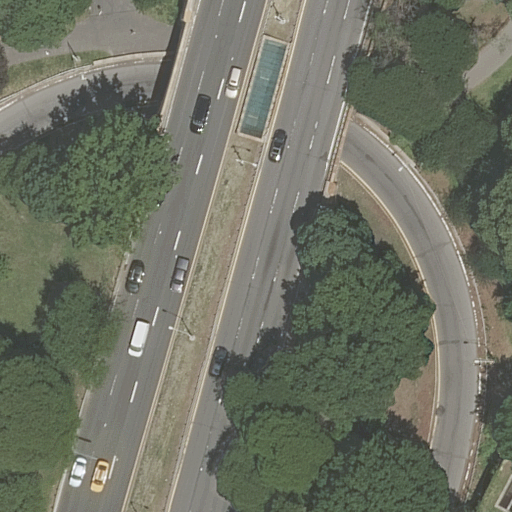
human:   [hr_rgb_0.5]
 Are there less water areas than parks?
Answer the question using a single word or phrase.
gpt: yes

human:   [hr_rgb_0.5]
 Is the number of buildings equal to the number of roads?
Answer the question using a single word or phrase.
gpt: no

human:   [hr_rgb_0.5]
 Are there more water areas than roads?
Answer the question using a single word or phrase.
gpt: no

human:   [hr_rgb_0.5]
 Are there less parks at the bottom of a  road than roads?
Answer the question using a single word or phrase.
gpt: yes

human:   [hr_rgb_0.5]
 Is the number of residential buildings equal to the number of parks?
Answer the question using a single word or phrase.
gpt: no

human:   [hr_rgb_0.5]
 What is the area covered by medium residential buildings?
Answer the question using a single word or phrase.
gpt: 0m2

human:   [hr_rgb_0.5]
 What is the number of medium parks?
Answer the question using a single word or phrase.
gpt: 0

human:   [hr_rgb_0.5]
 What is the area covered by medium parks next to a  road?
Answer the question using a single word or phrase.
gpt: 0m2

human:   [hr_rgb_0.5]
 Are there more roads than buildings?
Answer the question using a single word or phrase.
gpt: yes

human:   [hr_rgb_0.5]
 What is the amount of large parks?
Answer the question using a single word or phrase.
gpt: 2

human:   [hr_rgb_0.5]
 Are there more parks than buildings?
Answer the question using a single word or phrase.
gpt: yes

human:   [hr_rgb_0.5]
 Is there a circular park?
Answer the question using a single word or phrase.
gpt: no

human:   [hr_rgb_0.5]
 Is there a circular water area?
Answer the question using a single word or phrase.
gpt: no

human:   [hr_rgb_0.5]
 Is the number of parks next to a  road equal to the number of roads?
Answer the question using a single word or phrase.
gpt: no

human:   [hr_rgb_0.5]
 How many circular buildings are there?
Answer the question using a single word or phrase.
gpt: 0

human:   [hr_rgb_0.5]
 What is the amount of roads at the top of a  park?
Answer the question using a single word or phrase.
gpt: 5

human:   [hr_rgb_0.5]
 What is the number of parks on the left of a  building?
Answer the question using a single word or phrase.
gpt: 0

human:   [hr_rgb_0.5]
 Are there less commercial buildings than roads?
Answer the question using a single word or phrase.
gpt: yes

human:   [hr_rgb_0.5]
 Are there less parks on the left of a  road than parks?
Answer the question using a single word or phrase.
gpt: yes

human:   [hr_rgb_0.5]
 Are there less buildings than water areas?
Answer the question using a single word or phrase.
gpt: no

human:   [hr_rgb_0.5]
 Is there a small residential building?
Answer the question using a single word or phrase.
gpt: no

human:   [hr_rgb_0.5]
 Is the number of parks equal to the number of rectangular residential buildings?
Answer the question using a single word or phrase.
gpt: no

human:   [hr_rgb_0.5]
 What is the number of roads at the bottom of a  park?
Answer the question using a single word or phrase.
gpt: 8

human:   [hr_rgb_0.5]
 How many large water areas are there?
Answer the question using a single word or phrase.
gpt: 0

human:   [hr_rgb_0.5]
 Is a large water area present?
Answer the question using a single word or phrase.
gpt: no

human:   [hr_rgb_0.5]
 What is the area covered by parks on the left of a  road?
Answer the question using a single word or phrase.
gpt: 5090m2

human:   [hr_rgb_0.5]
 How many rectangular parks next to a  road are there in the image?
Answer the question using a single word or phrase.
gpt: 2

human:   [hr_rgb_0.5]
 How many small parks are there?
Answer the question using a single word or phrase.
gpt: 0

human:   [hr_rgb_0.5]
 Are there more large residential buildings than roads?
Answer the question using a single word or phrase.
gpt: no

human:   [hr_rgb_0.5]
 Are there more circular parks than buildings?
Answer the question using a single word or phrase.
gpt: no

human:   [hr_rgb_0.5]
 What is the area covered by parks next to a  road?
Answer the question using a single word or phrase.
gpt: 15726m2

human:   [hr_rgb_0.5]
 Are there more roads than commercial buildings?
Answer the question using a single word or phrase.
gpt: yes

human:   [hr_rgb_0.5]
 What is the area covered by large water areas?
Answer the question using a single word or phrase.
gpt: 0m2

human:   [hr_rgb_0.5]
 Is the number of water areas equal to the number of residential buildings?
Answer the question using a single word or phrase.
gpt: yes

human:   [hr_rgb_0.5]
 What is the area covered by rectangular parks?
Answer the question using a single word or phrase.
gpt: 15726m2

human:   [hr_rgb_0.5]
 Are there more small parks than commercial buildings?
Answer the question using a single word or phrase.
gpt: no